Question: Given a description of the three-view drawing of a solid figure, find the maximum number of small cubes that the solid figure can be composed of when the three-view constraints are met.
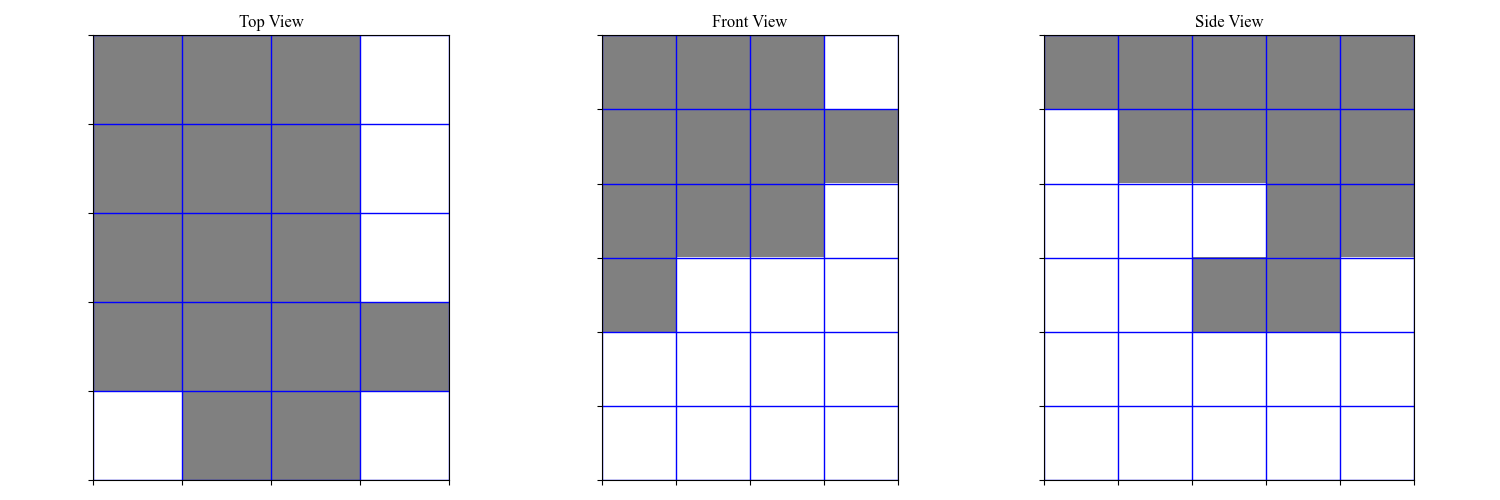
Answer: 33